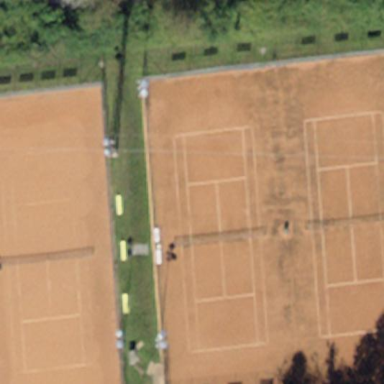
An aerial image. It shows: Tennis court on the leisure land pitch.